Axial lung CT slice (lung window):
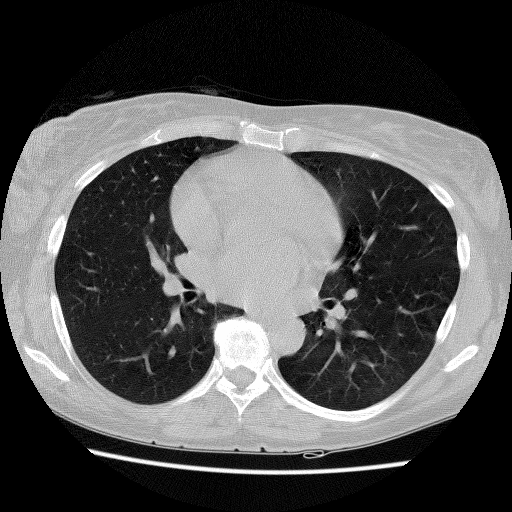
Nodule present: no